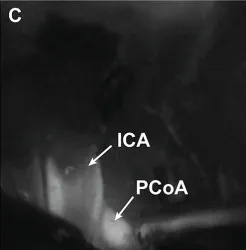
Case 1. Indocyanine green (ICG) videoangiography demonstrating patency of the right ICA, darkened by the presence of atheroma in the center of the vessel, and ,patency of the right posterior communicating artery (PCoA).
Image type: radiology (mri)